Question: I'd like to create a a .shp file or data table of coordinates where the output point features are where line endpoints touch at a point on the polygon boundary and where lines cross polygon boundaries. No points are generated in the output where lines lie directly along polygon boundaries.

Can this be done in R?
<URL>?
I have both classes (in R)...
1. SpatialLines
2. SpatialPolygons
I simply can't seem to find a tool/package that does this...
(I am a beginner)
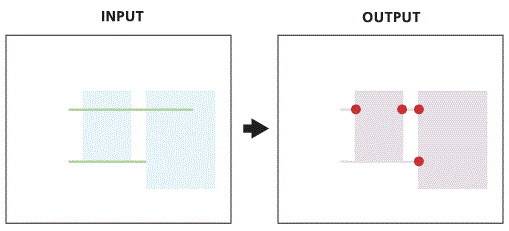
Answer: You can do this with the 'spatstat' package, but you need to convert
from 'SpatialLines' and 'SpatialPolygons' to 'psp' (planar segment
pattern) and 'owin' (observation window -- a polygon in the plane) using
the 'maptools' package.
Since you didn't provide example data I will first construct
SpatialPolygons and SpatialLines objects looking like your graphic:
'''
library(maptools)
#> Loading required package: sp
#> Checking rgeos availability: TRUE
library(spatstat)
#> Loading required package: nlme
#> Loading required package: rpart
#>
#> spatstat 1.48-0.029 (nickname: 'Alternative Facts')
#> For an introduction to spatstat, type 'beginner'
A <- owin(c(1,3), c(2,5))
B <- owin(c(4,7), c(1,5))
p <- union.owin(A,B)
p <- as(p, "SpatialPolygons")
l <- psp(c(0.5, 0.5), c(2, 4), c(4, 6), c(2, 4), window = owin(c(0,7), c(0,5)))
l <- as(l, "SpatialLines")
plot(p)
plot(l, col = "green", add = TRUE, lwd = 3)
'''

Now to do what you ask you convert the edges of the polygon to a 'psp'
and find where the lines cross these edges (returned as a planar point
pattern 'ppp'):
'''
l <- as(l, "psp")
p <- as(p, "owin")
e <- edges(p)
x <- crossing.psp(l, e)
x
#> Planar point pattern: 4 points
#> window: rectangle = [1, 6] x [2, 4] units
'''
Adding the points to the plots shows what we found:
'''
plot(p, main = "")
plot(l, col = "green", add = TRUE, lwd = 3)
plot(x, add = TRUE, col = "red", pch = 20, cex = 3)
'''